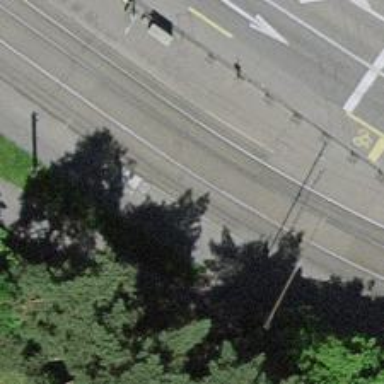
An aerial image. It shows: Tram stop with public transport stop position for trams.